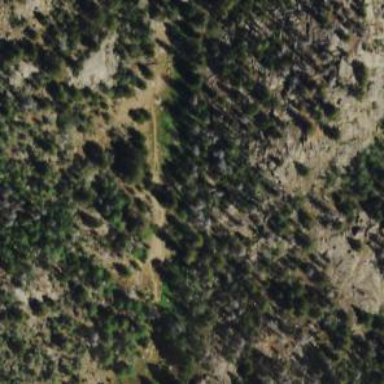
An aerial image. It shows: Path with excellent trail visibility.